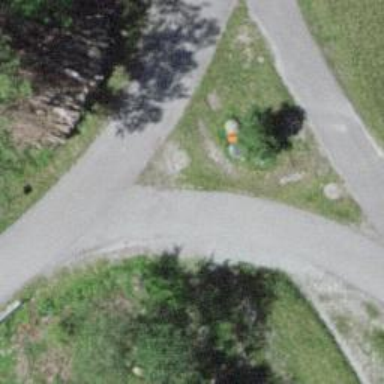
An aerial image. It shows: Aerial marker.